Question: Can somebody answer me what's going on here below?

I am using a decompiler plugin, called JD-Core. Is it messing up class resolution? Or what?
Now I can't run my application neither because of this bug. I build my application as a Maven project, and Maven builds the jar file without any problem. I can also run the app from command line.
Any thoughts on this? Please find the Eclipse console stacktrace below:
'''
Failed to instantiate SLF4J LoggerFactory
Reported exception:
java.lang.NoClassDefFoundError: org/apache/log4j/Level
at org.slf4j.LoggerFactory.bind(LoggerFactory.java:129)
at org.slf4j.LoggerFactory.performInitialization(LoggerFactory.java:108)
at org.slf4j.LoggerFactory.getILoggerFactory(LoggerFactory.java:302)
at org.slf4j.LoggerFactory.getLogger(LoggerFactory.java:276)
at org.slf4j.LoggerFactory.getLogger(LoggerFactory.java:288)
at com.rakuten.gep.sitemap.setup.Configuration.(Configuration.java:21)
at com.rakuten.gep.sitemap.main.Main.(Main.java:22)
at com.rakuten.gep.sitemap.main.Main.main(Main.java:29)
Caused by: java.lang.ClassNotFoundException: org.apache.log4j.Level
at java.net.URLClassLoader$1.run(URLClassLoader.java:366)
at java.net.URLClassLoader$1.run(URLClassLoader.java:355)
at java.security.AccessController.doPrivileged(Native Method)
at java.net.URLClassLoader.findClass(URLClassLoader.java:354)
at java.lang.ClassLoader.loadClass(ClassLoader.java:425)
at sun.misc.Launcher$AppClassLoader.loadClass(Launcher.java:308)
at java.lang.ClassLoader.loadClass(ClassLoader.java:358)
... 8 more
Exception in thread "main" java.lang.NoClassDefFoundError: org/apache/log4j/Level
at org.slf4j.LoggerFactory.bind(LoggerFactory.java:129)
at org.slf4j.LoggerFactory.performInitialization(LoggerFactory.java:108)
at org.slf4j.LoggerFactory.getILoggerFactory(LoggerFactory.java:302)
at org.slf4j.LoggerFactory.getLogger(LoggerFactory.java:276)
at org.slf4j.LoggerFactory.getLogger(LoggerFactory.java:288)
at com.rakuten.gep.sitemap.setup.Configuration.(Configuration.java:21)
at com.rakuten.gep.sitemap.main.Main.(Main.java:22)
at com.rakuten.gep.sitemap.main.Main.main(Main.java:29)
Caused by: java.lang.ClassNotFoundException: org.apache.log4j.Level
at java.net.URLClassLoader$1.run(URLClassLoader.java:366)
at java.net.URLClassLoader$1.run(URLClassLoader.java:355)
at java.security.AccessController.doPrivileged(Native Method)
at java.net.URLClassLoader.findClass(URLClassLoader.java:354)
at java.lang.ClassLoader.loadClass(ClassLoader.java:425)
at sun.misc.Launcher$AppClassLoader.loadClass(Launcher.java:308)
at java.lang.ClassLoader.loadClass(ClassLoader.java:358)
... 8 more
'''
---
[EDIT]
OK, following this link I could solve my problem:
<URL>
The third comment in the answer of @rmtheis suggests deleting the whole workspace. I stil don't know why is this needed, and how does it solve the issue, but now everything works fine.
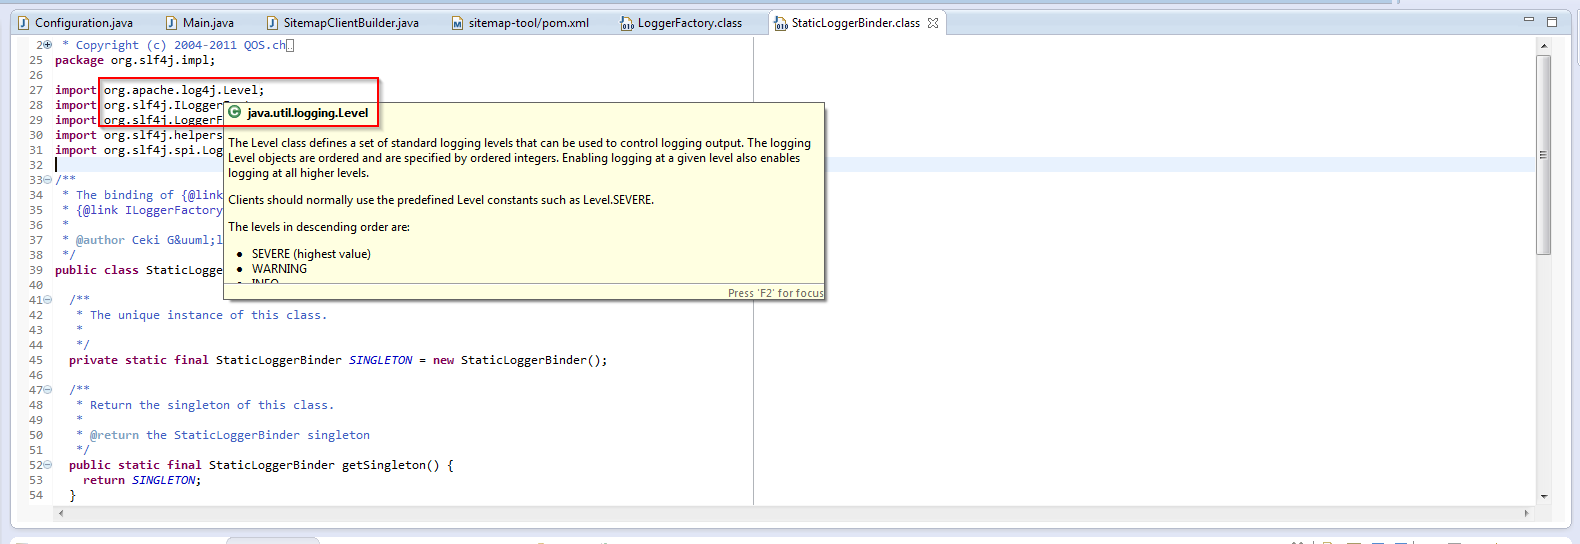
Answer: Following this link I could solve my problem:
<URL>
The third comment in the answer of @rmtheis suggests deleting the whole workspace. I stil don't know why is this needed, and how does it solve the issue, but now everything works fine.